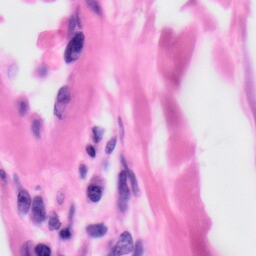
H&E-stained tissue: Skin